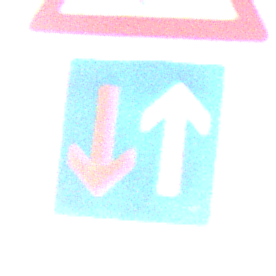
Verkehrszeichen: VorrangVorGegenverkehr
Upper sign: KinderLinks
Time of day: MorningAfternoon
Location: Outdoor (RoadRail)
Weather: PartlyCloudy
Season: NotSpecified
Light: Natural